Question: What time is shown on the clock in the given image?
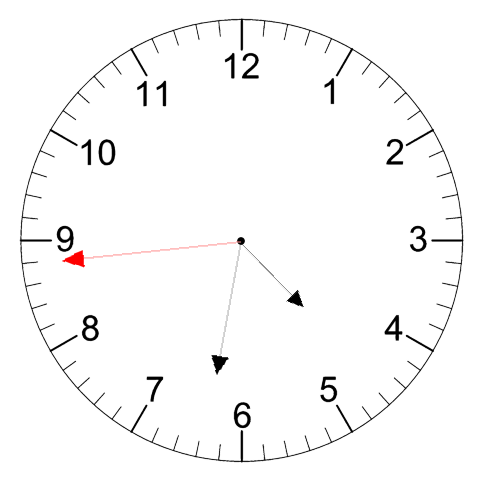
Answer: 04:31:44